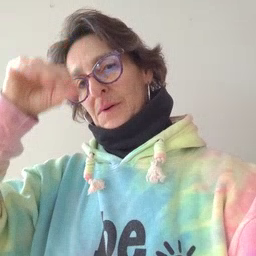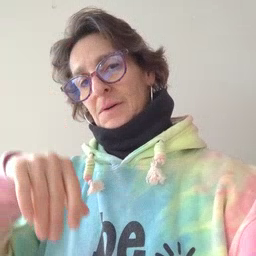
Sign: boy